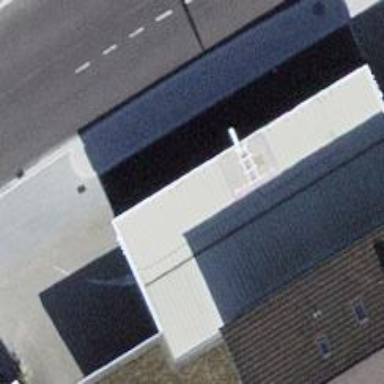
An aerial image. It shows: Fuel station.